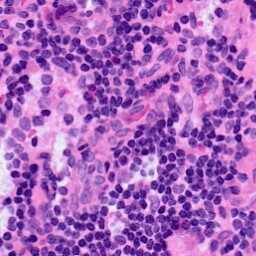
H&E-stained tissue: LymphNode